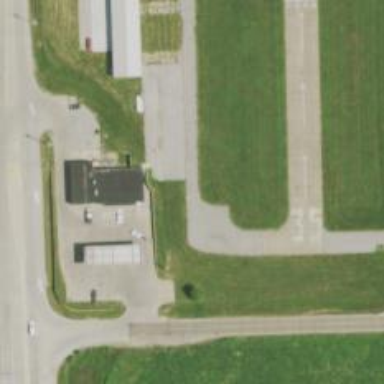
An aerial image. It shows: View of taxiway at the airport.